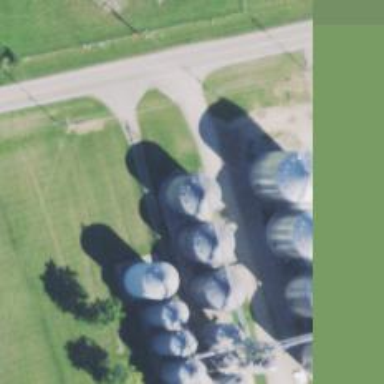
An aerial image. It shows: Silo.